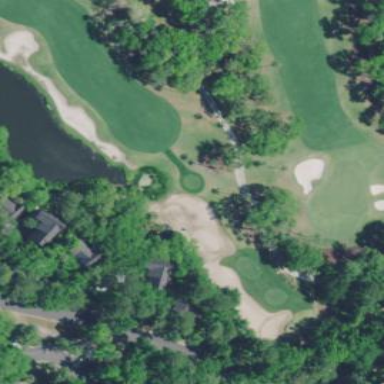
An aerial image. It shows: Sandy area is golf bunker.